Question: How can I change the "Product details" text to a text of my own like only "Product", in a Joomla Virtuemart installation? example <URL>
I've tried looking in the used template's css files but didn't find anything right to modify or add. And also I've looked in the administrator panel of Joomla Virtuemart, but no option there neither.

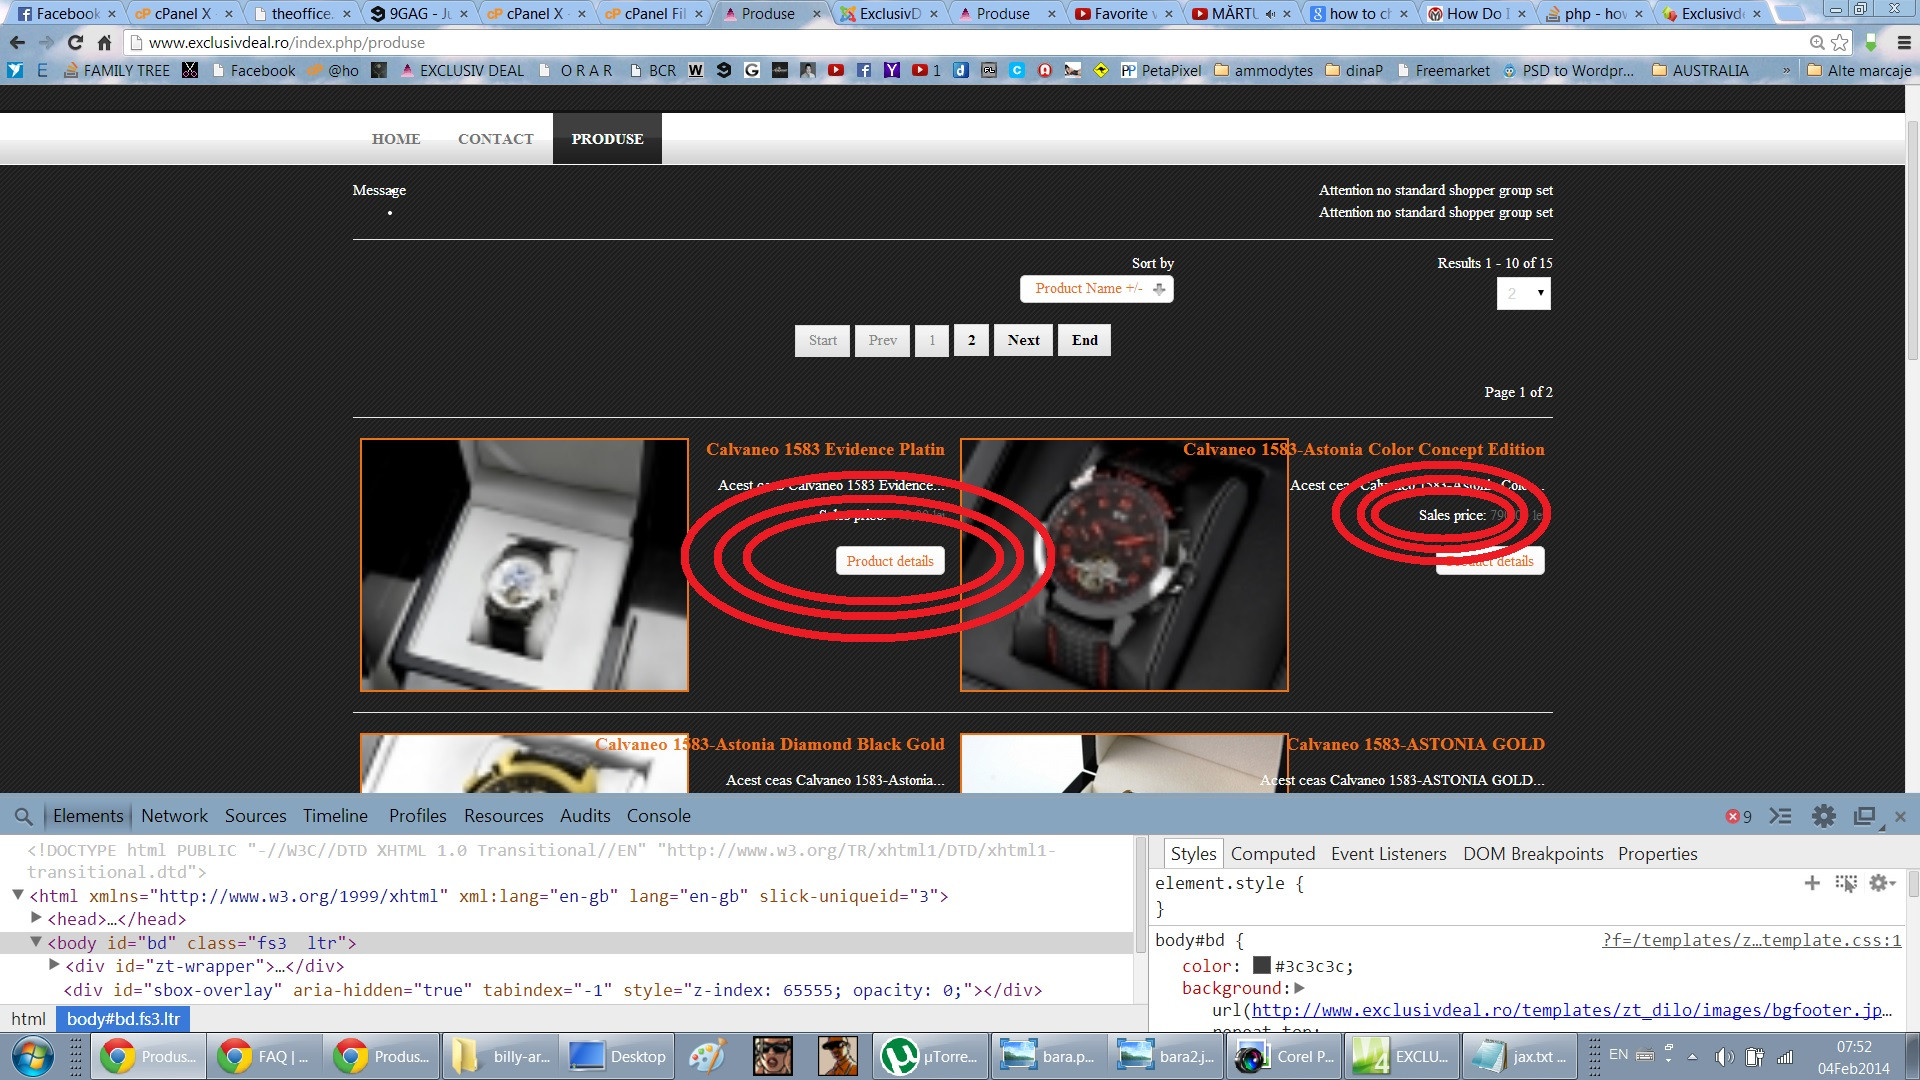
Answer: Try this,
Its a text that comes from the language file, You can find the file on the following path.
'''
language\en-GB\en-GB.com_virtuemart.ini
COM_VIRTUEMART_PRODUCT_DETAILS="Product details"
'''
Just change these text with what ever you want..
Its a core edit keep in mind while the VM UPDATION.
Hope it works..